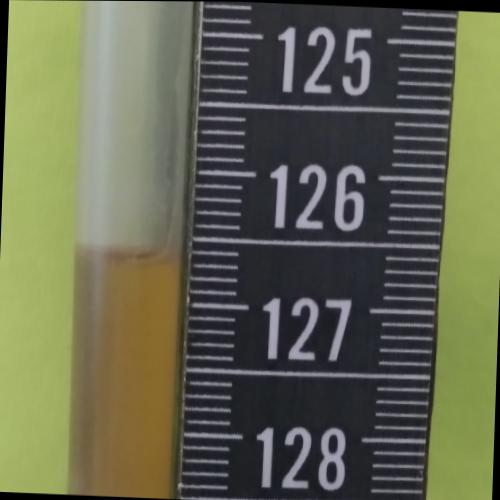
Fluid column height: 126.6 cm